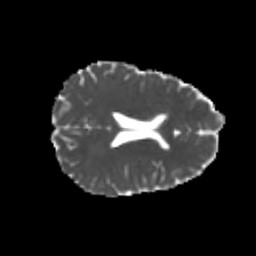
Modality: MD
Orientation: axial
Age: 23
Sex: female
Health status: healthy
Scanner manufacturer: philips
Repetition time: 7.388 s
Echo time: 0.08599 s